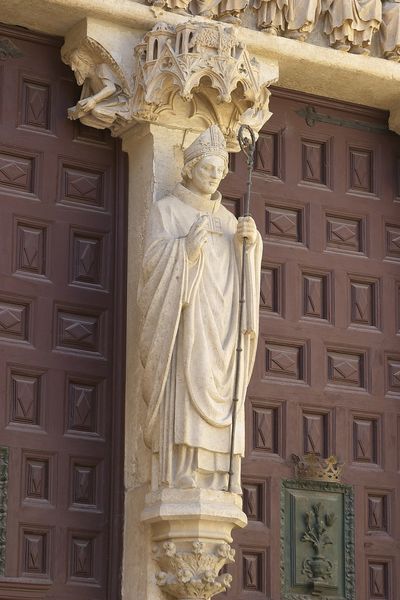
Titel: Puerta del Sarmental/Südportal der Kathedrale von Burgos
Standort: Burgos, Kathedrale (EU - E)
Schlagwörter: mann, umhang, ausschnitt, marmor, pfeiler, säule, tür, weiss, gebäude, sockel, stein, hände, kirche, figur, gewand, krone, skulptur, statue, relief, türen, stab, pilaster, figuren, bischof, detail, plastik, tor, eingang, portal, mittel, portale, priester, segen, segnen, baldachin, heiliger, mitra, tiara, kassettentür, gothik, jerusalem, gothisch, maßwerk, holztür, bischofsstab, kirchenportal, kirchenmann, ausschintt, steinfigur, bischofstab, doppelportal, architekturdekor, maßwerkbaldachin